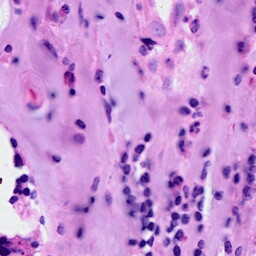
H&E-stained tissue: Breast